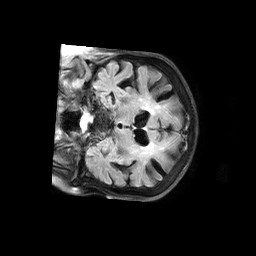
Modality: FLAIR
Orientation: coronal
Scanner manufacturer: philips
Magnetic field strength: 3 T
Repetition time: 11 s
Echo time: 0.12 s